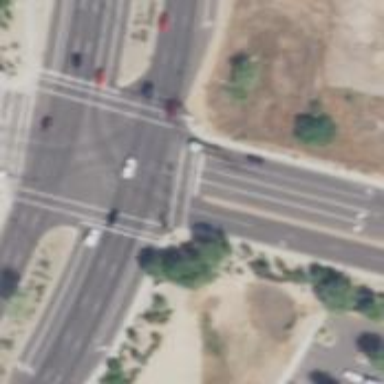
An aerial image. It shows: Solid stop line on the road.